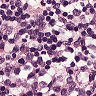
Metastatic tissue present: no